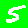
Digit: 5